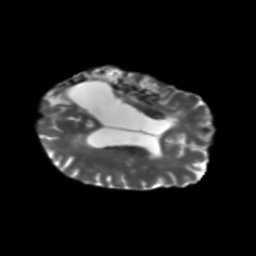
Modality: T2w
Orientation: axial
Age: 65
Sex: female
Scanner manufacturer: siemens
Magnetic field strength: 3 T
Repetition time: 5.47 s
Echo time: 0.0854 s